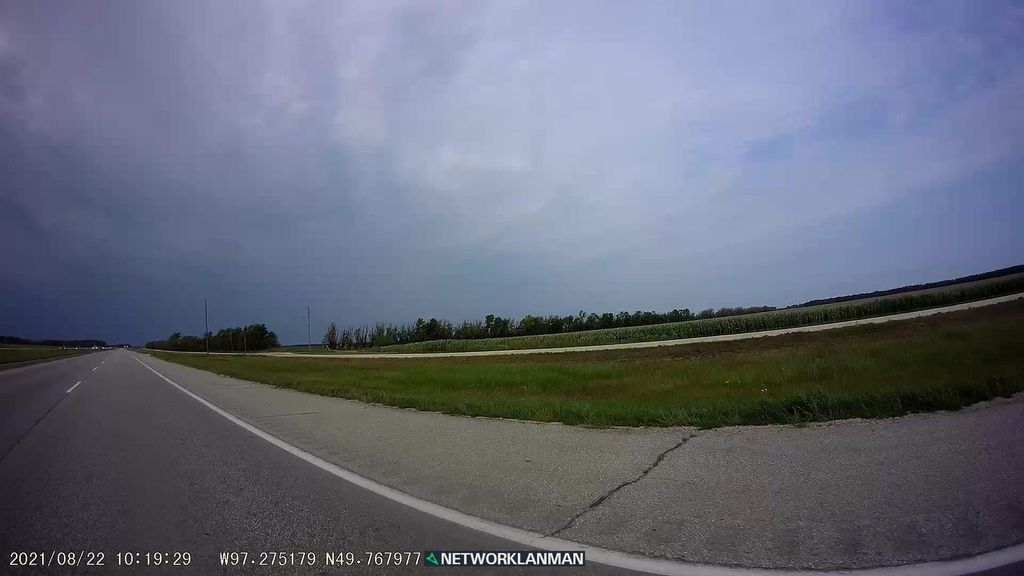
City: winnipeg